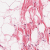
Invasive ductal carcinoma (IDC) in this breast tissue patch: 0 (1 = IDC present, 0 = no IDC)